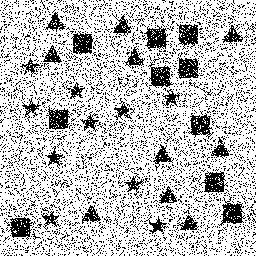
Squares: 10
Triangles: 10
Stars: 10
Total shapes: 30